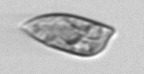
Label: Prorocentrum_dentatum